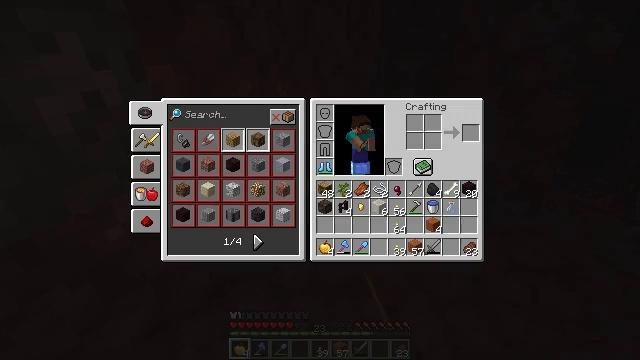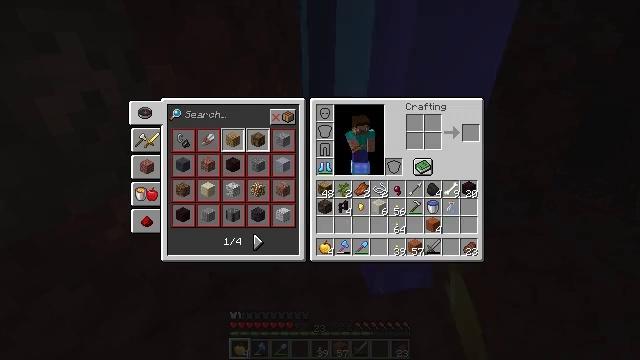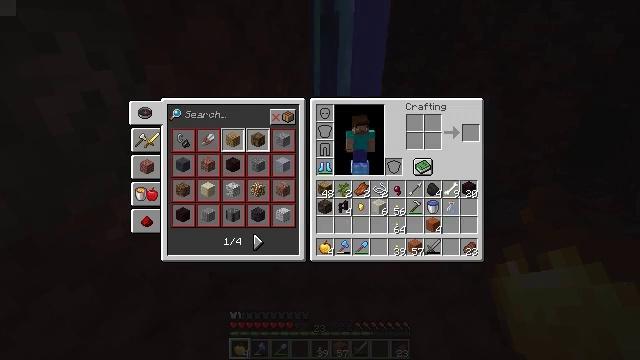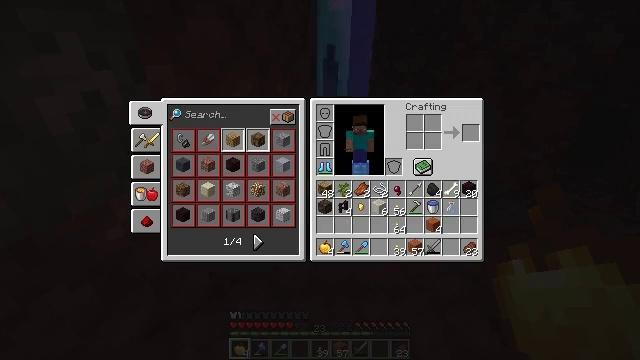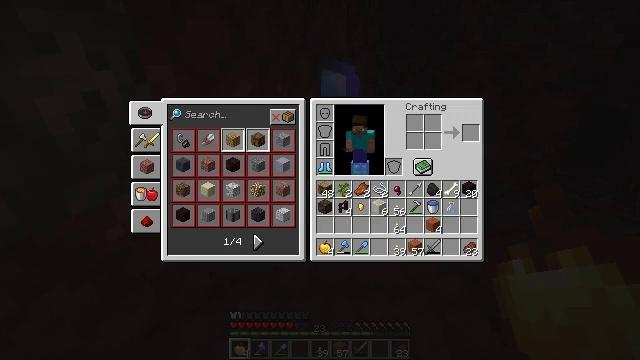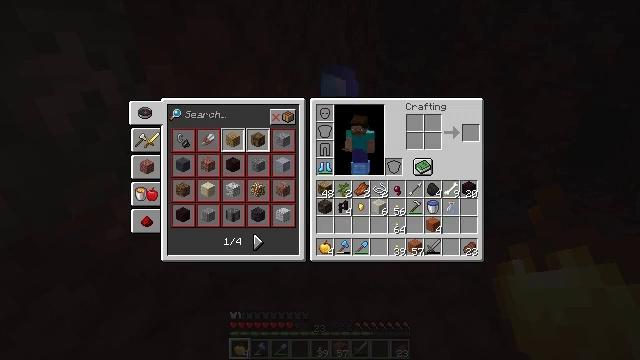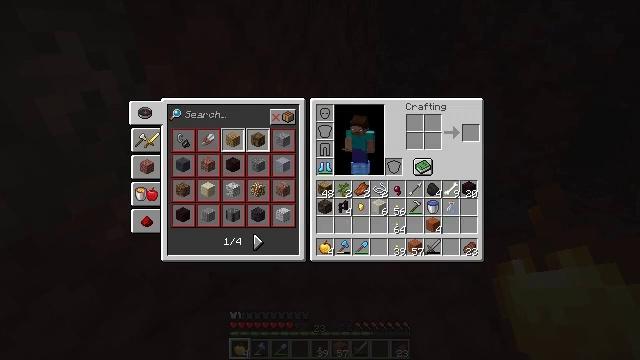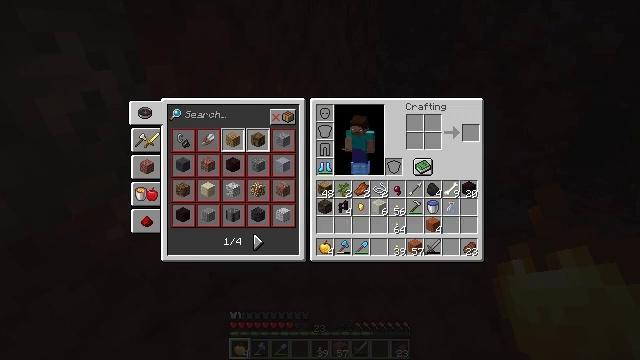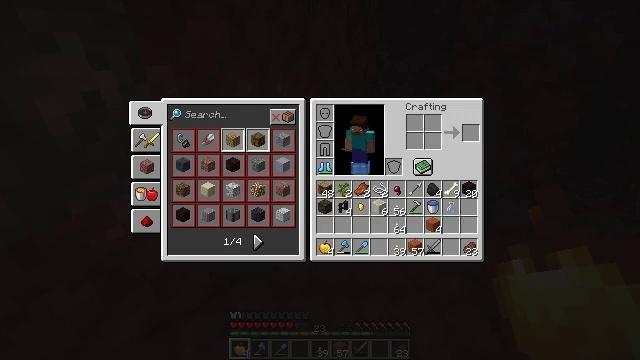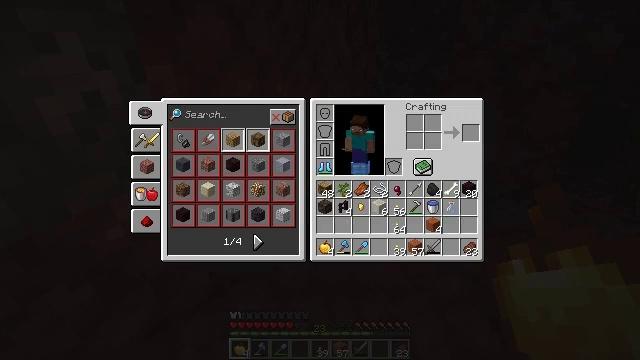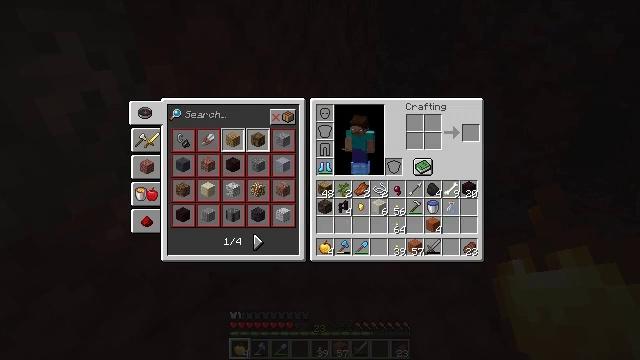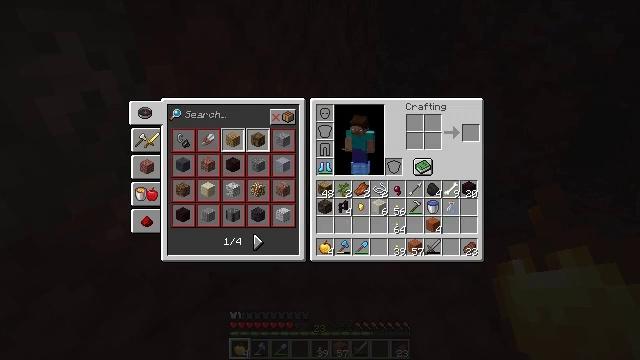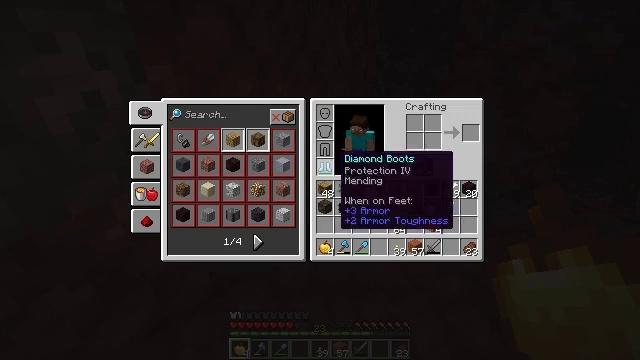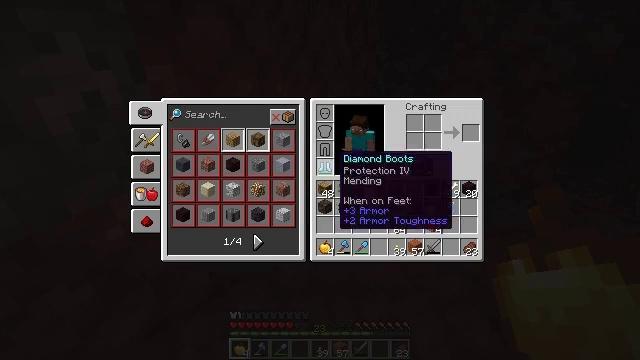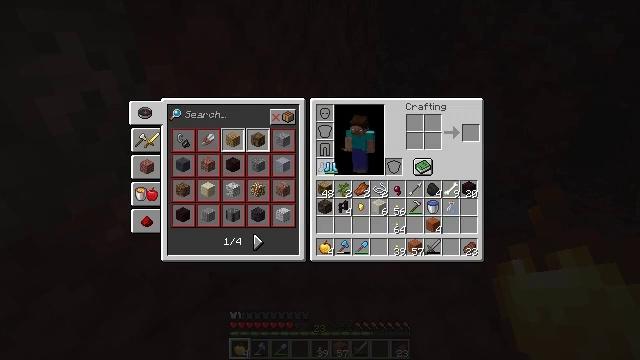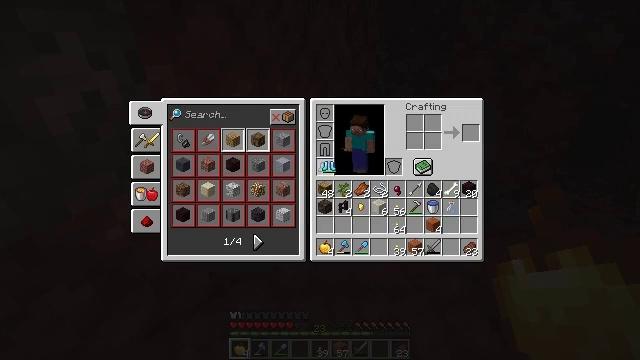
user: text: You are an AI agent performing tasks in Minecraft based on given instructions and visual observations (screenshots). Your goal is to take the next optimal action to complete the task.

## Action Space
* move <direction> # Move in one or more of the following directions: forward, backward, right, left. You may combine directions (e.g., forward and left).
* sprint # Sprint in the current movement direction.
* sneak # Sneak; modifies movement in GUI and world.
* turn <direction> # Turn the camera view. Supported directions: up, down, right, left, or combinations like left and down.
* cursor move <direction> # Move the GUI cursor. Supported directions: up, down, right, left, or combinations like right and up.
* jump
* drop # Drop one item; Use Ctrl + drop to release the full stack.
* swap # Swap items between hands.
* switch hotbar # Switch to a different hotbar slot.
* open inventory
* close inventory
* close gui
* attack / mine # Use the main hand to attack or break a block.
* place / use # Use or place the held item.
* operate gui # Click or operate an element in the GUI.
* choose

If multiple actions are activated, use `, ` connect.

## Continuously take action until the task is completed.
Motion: motion action
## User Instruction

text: Remove a diamond boots from the inventory.
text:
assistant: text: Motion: open gui
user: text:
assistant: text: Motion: cursor move left
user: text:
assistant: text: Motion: cursor move left
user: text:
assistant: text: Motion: cursor move left
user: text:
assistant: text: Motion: no_op
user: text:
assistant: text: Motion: no_op
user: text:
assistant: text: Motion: operate gui
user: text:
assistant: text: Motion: operate gui
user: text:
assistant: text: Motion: operate gui
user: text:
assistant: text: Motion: no_op
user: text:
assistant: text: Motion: no_op
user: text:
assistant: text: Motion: no_op
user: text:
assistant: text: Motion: no_op
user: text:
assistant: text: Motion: operate gui
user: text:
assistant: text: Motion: operate gui
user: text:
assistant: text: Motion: no_op
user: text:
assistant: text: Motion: no_op
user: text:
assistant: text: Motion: cursor move right
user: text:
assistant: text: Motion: cursor move right and up
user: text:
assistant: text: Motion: cursor move right
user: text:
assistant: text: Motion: operate gui
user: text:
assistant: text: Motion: operate gui
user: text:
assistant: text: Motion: no_op
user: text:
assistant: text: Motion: no_op
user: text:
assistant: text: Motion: no_op
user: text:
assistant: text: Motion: no_op
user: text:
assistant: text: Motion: no_op
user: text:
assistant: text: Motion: no_op